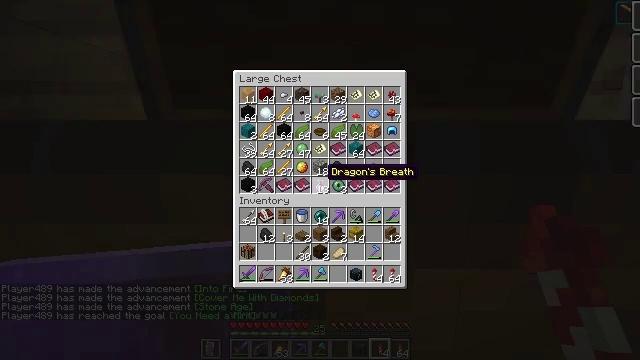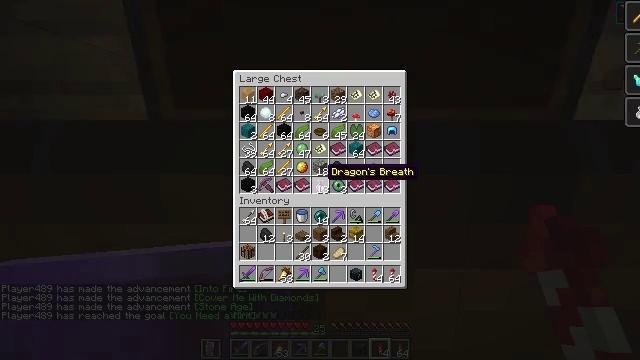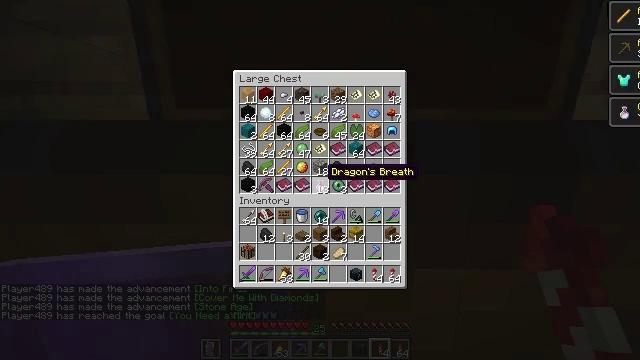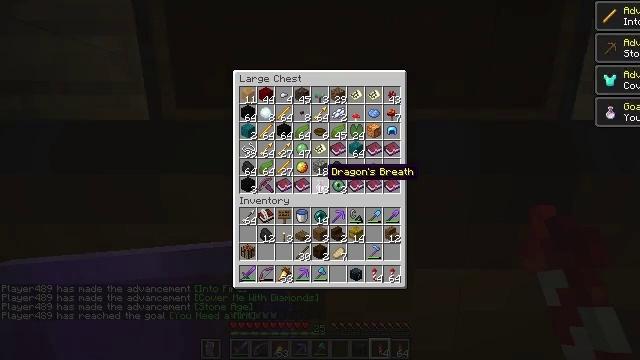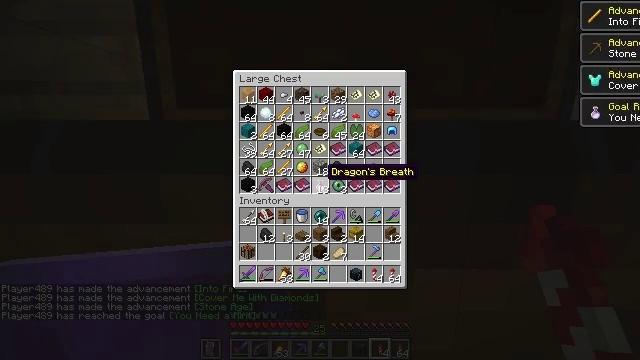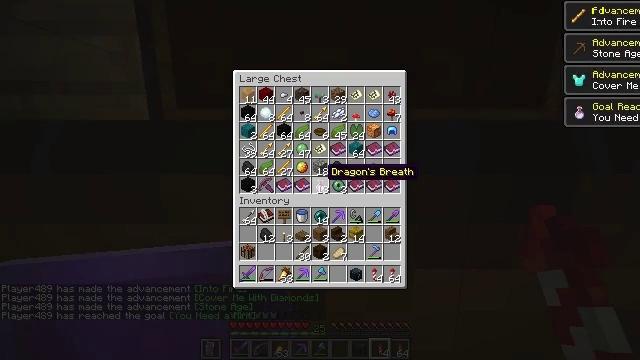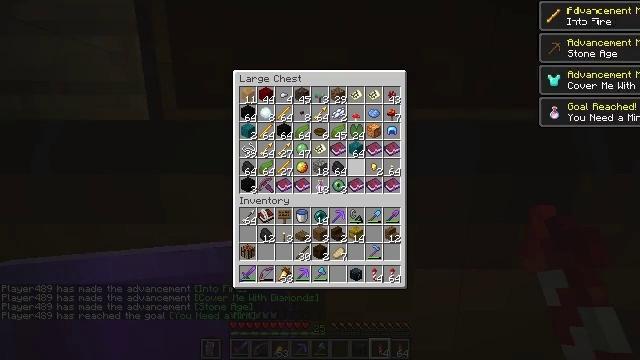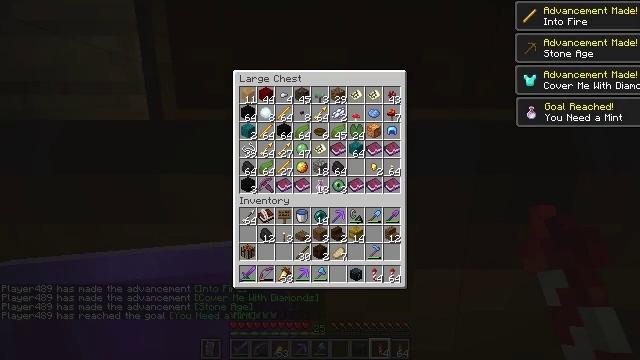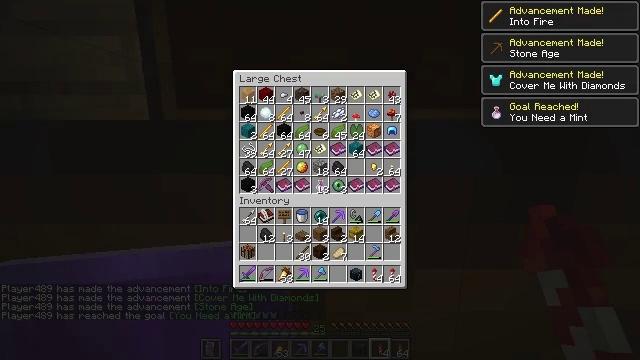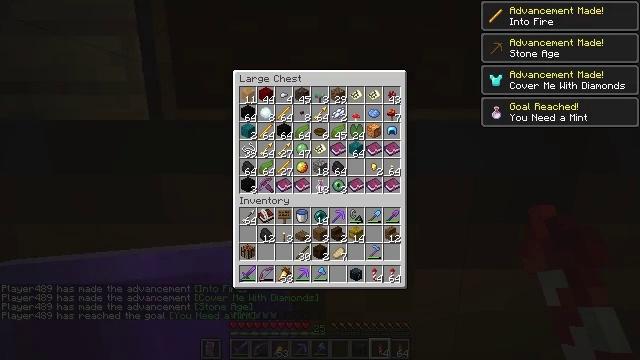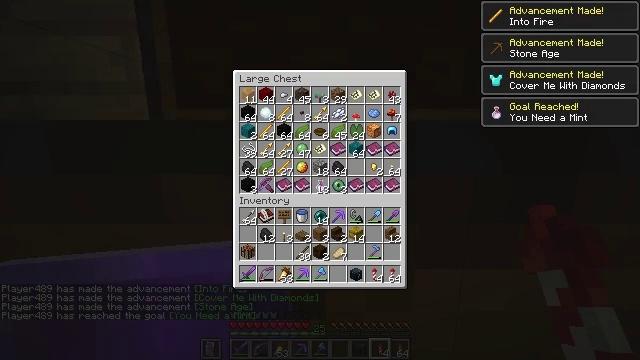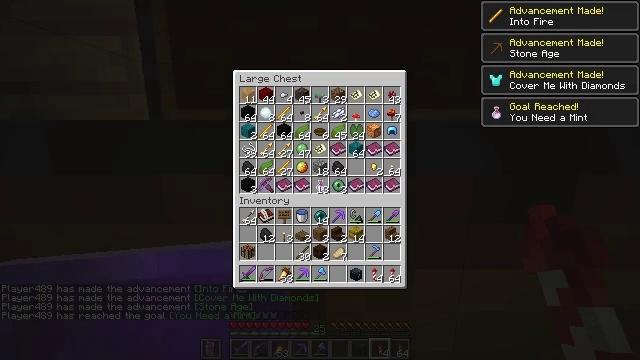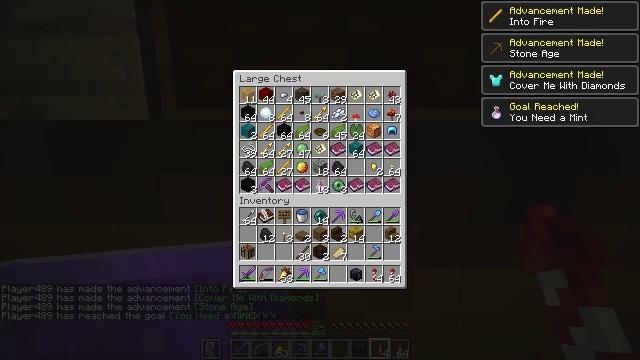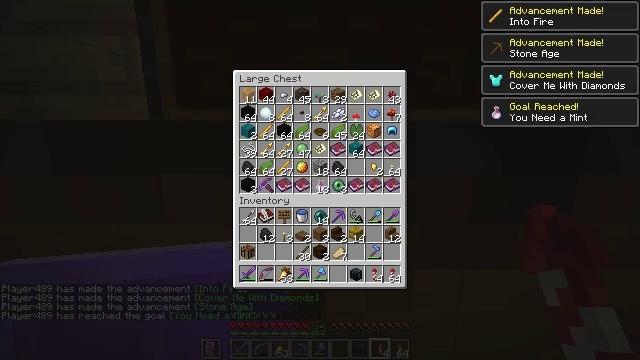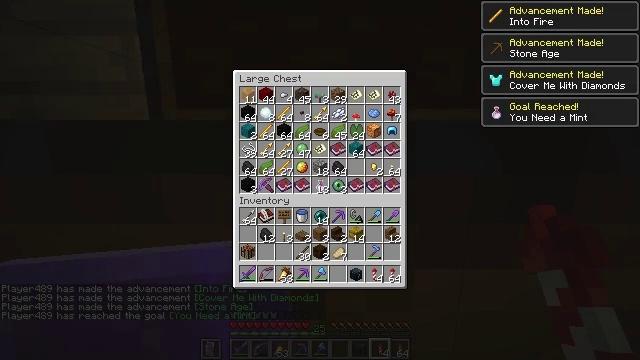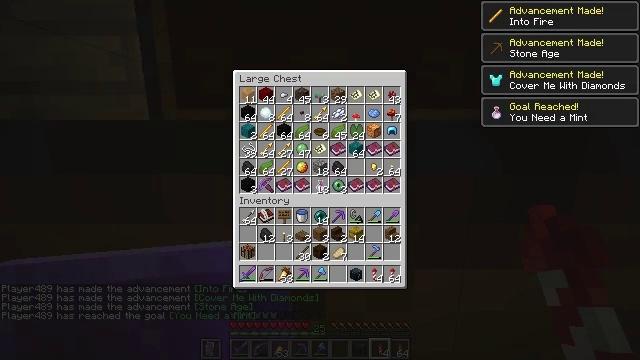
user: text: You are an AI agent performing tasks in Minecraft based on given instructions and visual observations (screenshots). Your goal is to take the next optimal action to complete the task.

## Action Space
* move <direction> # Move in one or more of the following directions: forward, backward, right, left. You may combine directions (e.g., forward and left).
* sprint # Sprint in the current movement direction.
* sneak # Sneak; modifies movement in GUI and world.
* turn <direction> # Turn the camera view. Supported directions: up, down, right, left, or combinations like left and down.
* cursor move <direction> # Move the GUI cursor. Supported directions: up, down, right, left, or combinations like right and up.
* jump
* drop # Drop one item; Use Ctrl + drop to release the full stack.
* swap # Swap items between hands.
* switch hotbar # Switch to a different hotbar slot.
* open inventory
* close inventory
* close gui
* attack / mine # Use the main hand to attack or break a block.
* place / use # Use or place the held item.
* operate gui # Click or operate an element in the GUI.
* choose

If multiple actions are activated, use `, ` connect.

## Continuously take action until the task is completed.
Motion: motion action
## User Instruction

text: Left click to mine the brown shulker box.
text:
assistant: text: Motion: no_op
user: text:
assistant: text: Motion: no_op
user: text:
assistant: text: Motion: no_op
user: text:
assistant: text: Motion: no_op
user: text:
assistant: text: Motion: no_op
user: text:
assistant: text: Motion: cursor move right and up
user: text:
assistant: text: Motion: cursor move right and up
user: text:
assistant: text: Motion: cursor move right and up
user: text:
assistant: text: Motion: no_op
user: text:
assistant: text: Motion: no_op
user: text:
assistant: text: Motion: no_op
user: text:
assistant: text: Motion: no_op
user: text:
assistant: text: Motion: no_op
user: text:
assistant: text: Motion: no_op
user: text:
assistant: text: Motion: no_op
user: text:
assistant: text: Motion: no_op
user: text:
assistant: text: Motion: no_op
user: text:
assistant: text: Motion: no_op
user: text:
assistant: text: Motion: no_op
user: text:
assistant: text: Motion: no_op
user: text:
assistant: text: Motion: no_op
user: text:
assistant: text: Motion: no_op
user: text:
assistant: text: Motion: no_op
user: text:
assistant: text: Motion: no_op
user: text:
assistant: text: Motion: no_op
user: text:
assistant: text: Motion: close gui
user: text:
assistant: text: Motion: no_op
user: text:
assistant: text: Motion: turn right
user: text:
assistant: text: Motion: turn right
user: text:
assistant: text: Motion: turn right and up